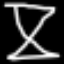
Label: hourglass